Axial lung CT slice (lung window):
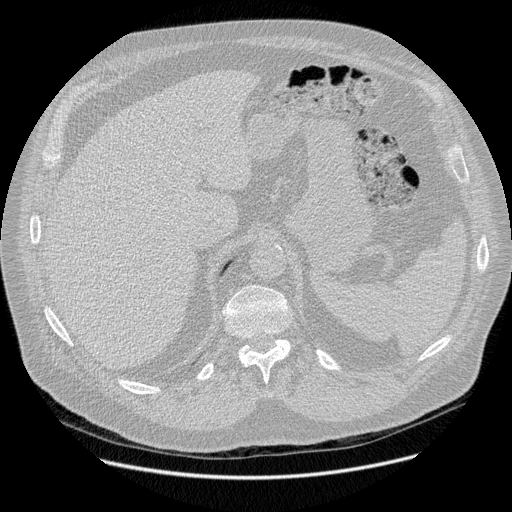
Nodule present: no